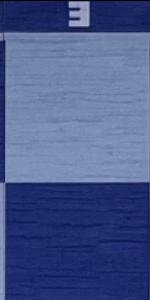
Label: Empty